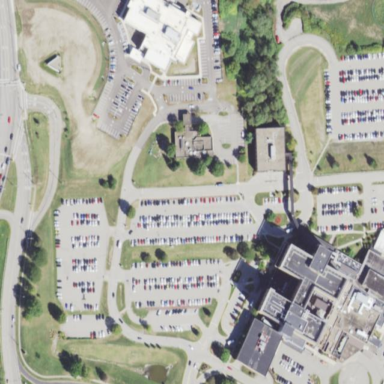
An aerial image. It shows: Hospital providing healthcare services.